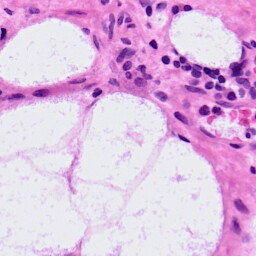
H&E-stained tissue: LymphNode